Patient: sex M, age 25
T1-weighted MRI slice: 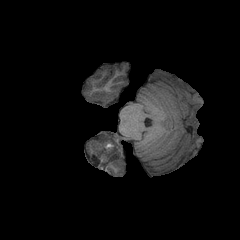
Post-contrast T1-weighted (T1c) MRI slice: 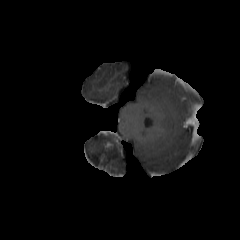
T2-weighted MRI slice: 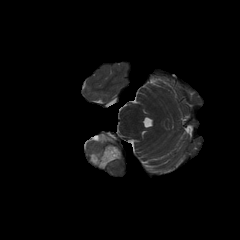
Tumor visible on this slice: yes
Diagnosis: Astrocytoma, IDH-mutant
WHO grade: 2